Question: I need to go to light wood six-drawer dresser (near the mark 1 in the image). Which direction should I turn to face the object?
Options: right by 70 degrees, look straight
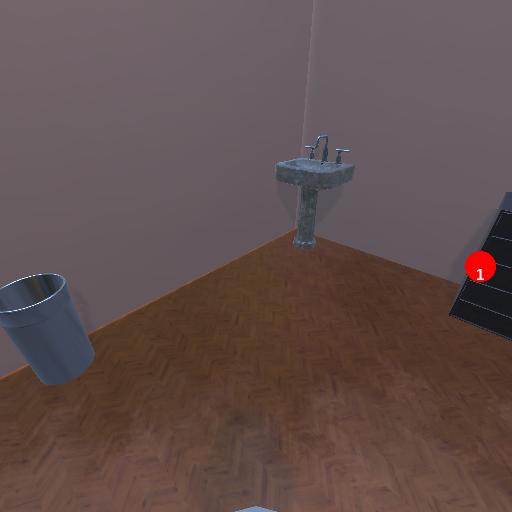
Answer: right by 70 degrees